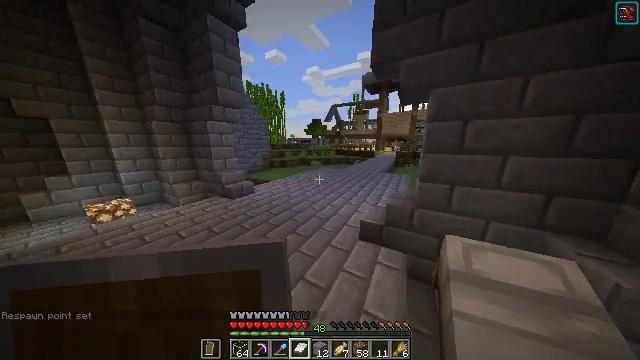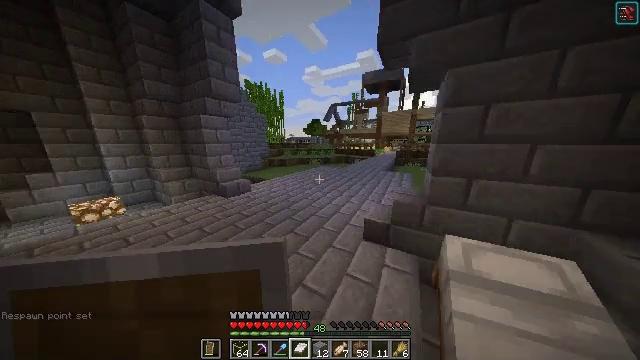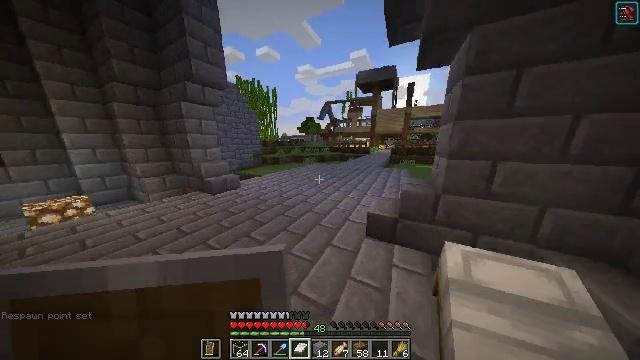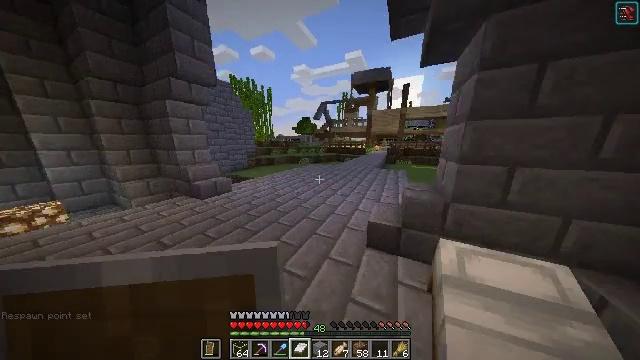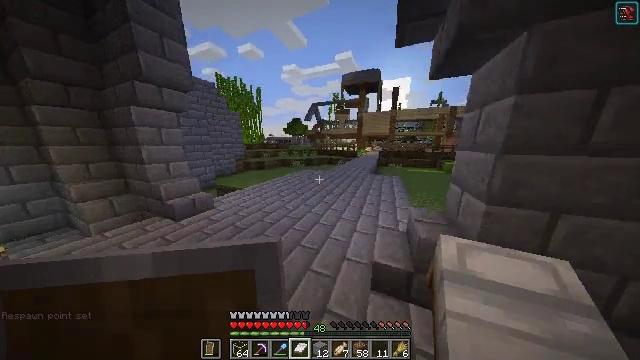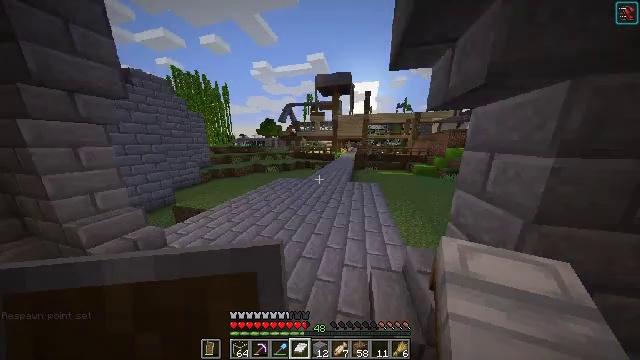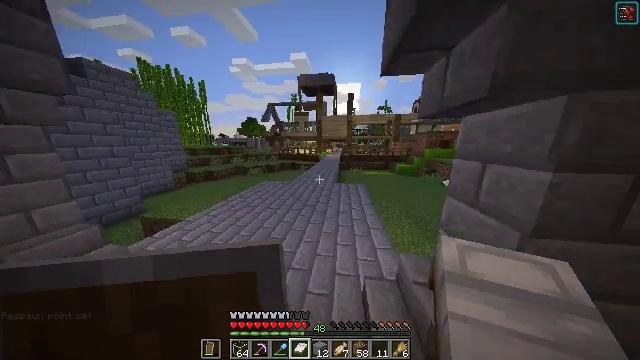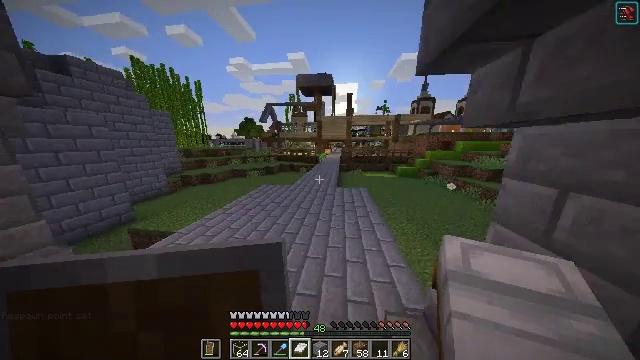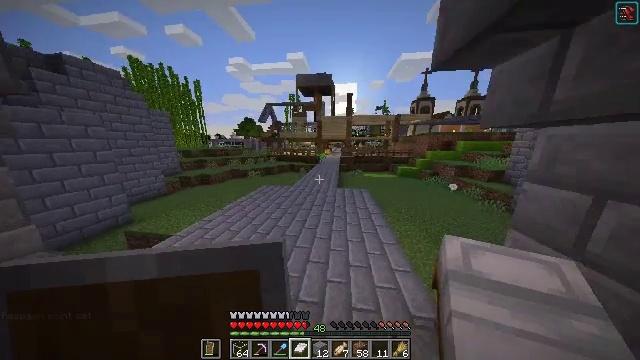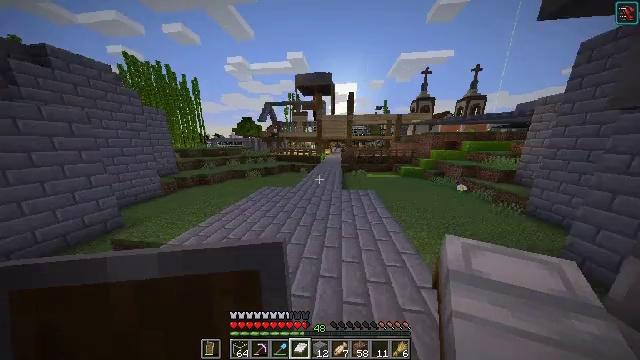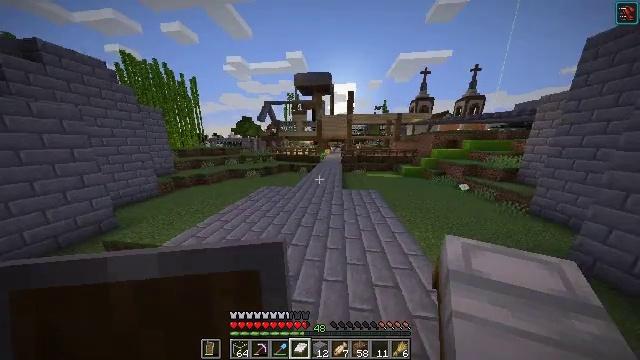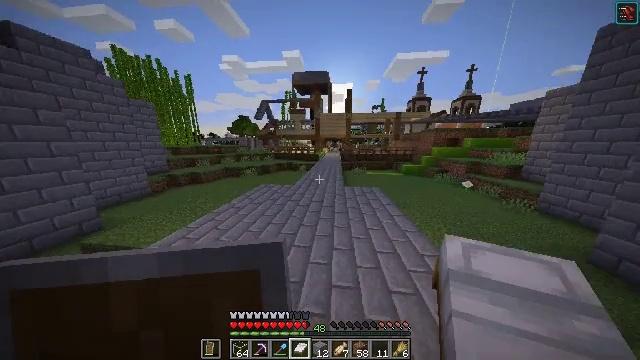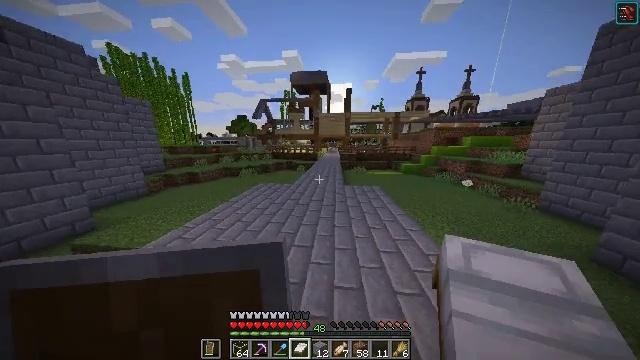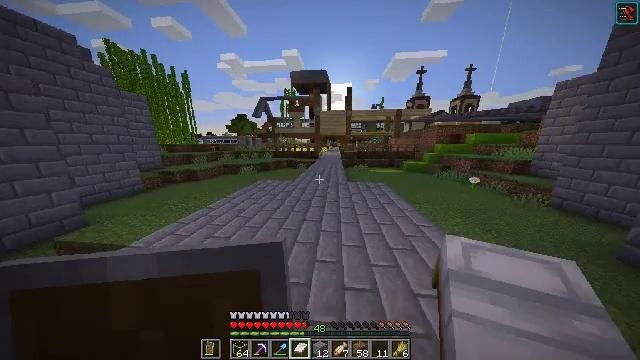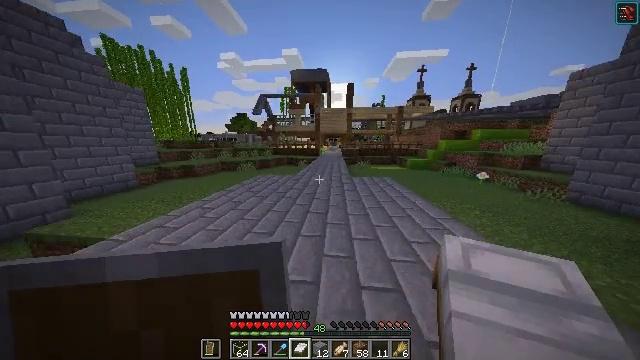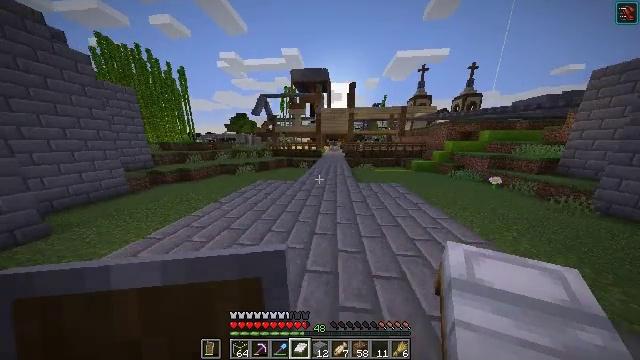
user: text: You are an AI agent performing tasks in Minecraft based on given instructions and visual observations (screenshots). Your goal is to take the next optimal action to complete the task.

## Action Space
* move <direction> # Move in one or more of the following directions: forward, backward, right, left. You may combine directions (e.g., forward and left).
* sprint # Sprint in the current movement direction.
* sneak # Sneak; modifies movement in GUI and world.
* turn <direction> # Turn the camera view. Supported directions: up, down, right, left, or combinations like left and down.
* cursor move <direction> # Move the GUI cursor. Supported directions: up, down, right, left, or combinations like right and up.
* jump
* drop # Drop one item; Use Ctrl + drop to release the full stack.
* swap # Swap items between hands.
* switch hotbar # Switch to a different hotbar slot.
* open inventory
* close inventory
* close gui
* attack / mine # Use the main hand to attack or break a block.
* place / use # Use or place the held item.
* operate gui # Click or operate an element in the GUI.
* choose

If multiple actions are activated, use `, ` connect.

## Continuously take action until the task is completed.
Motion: motion action
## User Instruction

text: Craft white stained glass by adding white dye to glass.
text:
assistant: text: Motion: move forward, jump
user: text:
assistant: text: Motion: move forward, turn right, jump
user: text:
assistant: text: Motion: move forward, turn right, jump
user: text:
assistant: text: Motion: move forward, turn right, jump
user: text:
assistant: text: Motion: move forward and move left, turn right, jump
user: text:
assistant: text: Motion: move forward and move left, turn right, jump
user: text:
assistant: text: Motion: move forward and move left, jump
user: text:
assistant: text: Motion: move forward and move left, jump
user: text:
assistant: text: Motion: move forward and move left, jump
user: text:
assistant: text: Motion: move forward, jump
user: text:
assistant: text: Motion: move forward, jump
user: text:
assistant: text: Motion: move forward, jump
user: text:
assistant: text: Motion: move forward, jump
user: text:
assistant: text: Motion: move forward, jump
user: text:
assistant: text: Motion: move forward, jump
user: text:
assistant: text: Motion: move forward, jump
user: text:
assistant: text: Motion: move forward, jump
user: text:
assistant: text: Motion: move forward, jump
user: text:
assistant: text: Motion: move forward, jump
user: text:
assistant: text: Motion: move forward, jump
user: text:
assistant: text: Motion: move forward, jump
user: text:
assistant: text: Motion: move forward, jump
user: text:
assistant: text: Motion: move forward, jump
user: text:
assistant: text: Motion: move forward, jump
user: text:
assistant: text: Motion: move forward, jump
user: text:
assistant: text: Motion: move forward, jump
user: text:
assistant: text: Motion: move forward, jump
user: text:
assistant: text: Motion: move forward, jump
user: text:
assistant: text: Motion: move forward, jump
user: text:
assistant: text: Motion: move forward, jump